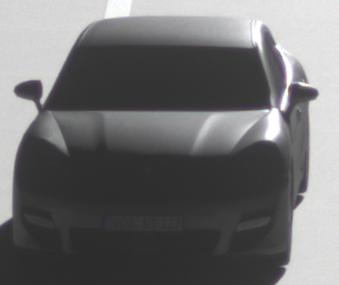
Make: Porsche
Model: Panamera
Detailed model: Panamera (970)
Model produced from: 2010/05
Model produced until: 2013/04
Doors: 5
Color: gray
Road condition: dry road
Daytime: morning or afternoon
Contrast: high contrast